Field crop: maize
Growth stage: 2
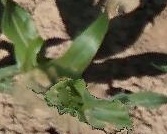
Species: maize